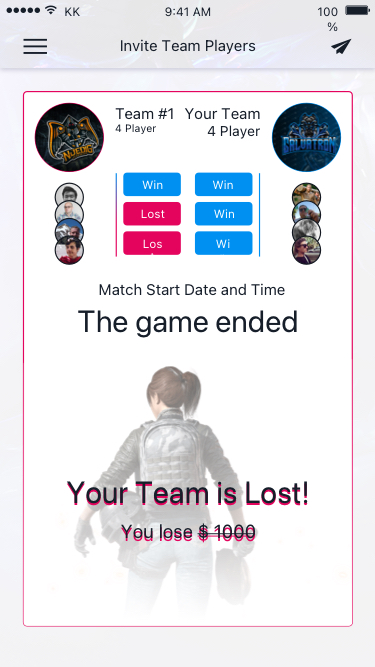
Text in this UI design:
Team #1
4 Player
Your Team
4 Player
Win
Lost
Lost
Win
Win
Win
Match Start Date and Time
The game ended
Your Team is Lost!
You lose $ 1000
Your Team is Lost!
You lose $ 1000
Invite Team Players
9:41 AM
KK
100%